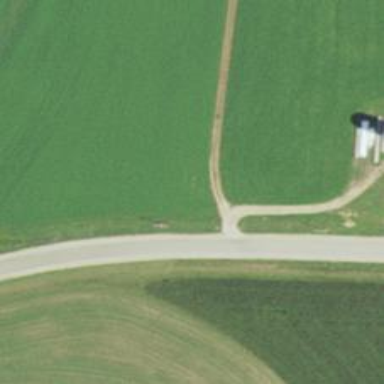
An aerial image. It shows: Tertiary road with asphalt surface.